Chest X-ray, PA view. Patient: 45 years old, sex F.
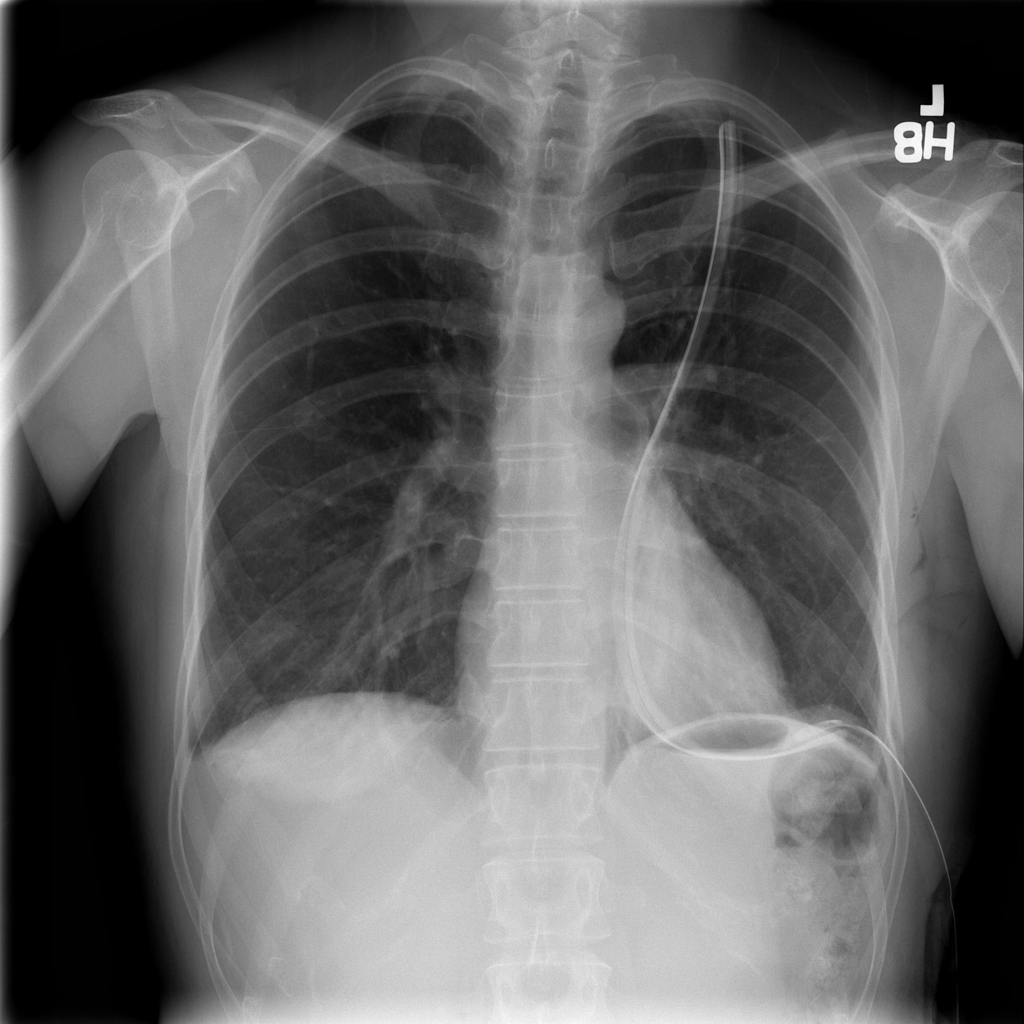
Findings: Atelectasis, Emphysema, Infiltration